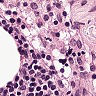
Metastatic tissue present: no